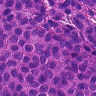
Metastatic tissue present: yes